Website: lowes
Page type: billing-address
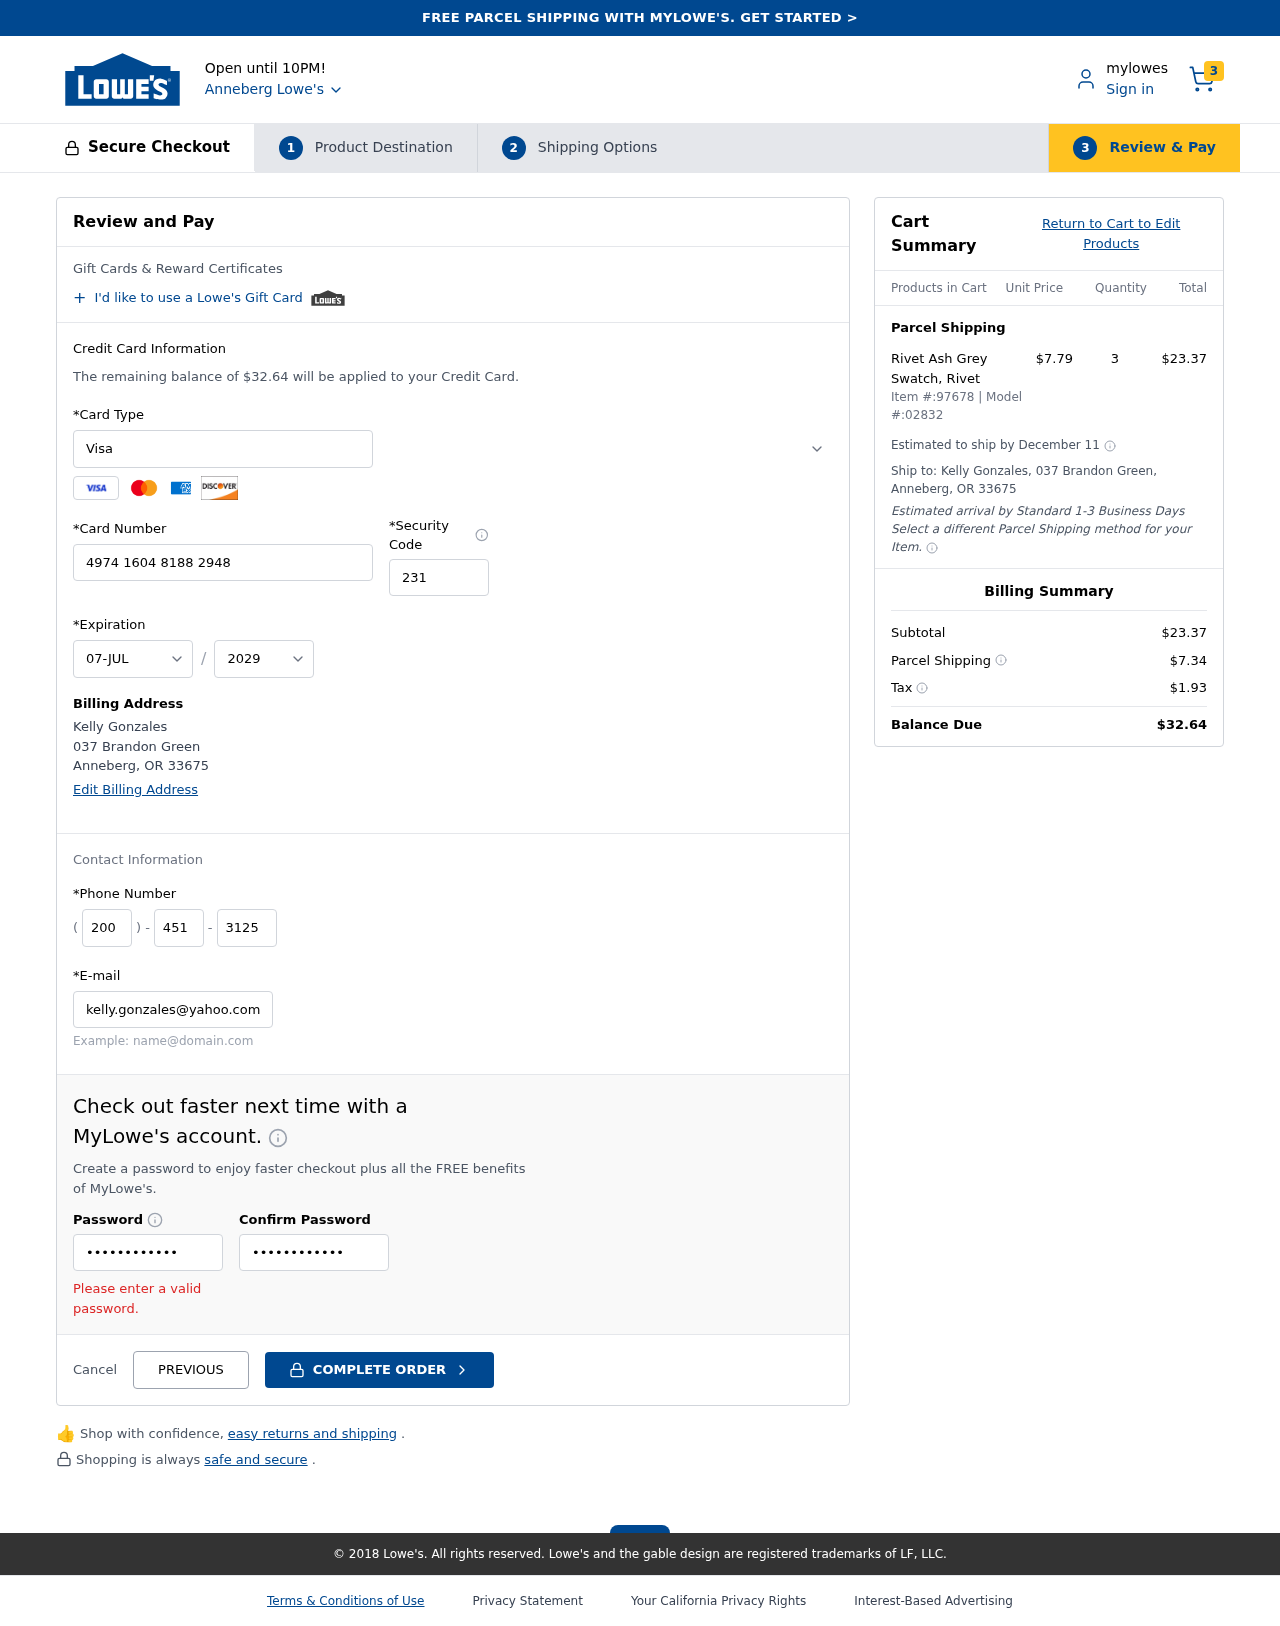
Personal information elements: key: PII_CARD_CVV
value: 231
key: PII_CARD_EXPIRY_MONTH
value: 07
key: PII_CARD_EXPIRY_YEAR
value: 29
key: PII_CARD_NUMBER
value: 4974 1604 8188 2948
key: PII_CARD_TYPE
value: Visa
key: PII_CITY
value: Anneberg
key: PII_CITY_STATE_ZIP
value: Anneberg, OR 33675
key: PII_EMAIL
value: kelly.gonzales@yahoo.com
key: PII_FULLNAME
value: Kelly Gonzales
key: PII_PHONE_AREA
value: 200
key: PII_PHONE_PREFIX
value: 451
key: PII_PHONE_SUFFIX
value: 3125
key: PII_STREET
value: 037 Brandon Green
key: PII_FULLNAME2
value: Kelly Gonzales
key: PII_STATE_ABBR
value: OR
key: PII_POSTCODE
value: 33675
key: PII_POSTCODE_FULL
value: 33675
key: PII_CITY_STATE
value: Anneberg, OR
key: PII_STATE_ABBR2
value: OR
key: PII_POSTCODE_NUMERIC
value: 33675
Product elements: key: PRODUCT1_NAME
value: Rivet Ash Grey Swatch, Rivet
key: PRODUCT1_PRICE
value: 7.79
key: PRODUCT1_QUANTITY
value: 3
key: PRODUCT_ITEM_NUMBER
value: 97678
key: PRODUCT_MODEL_NUMBER
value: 02832
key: PRODUCT1_LINE_TOTAL
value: $23.37
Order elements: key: ORDER_NUM_ITEMS
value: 3
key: ORDER_TOTAL
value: $32.64
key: ORDER_SHIPPING_DATE
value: December 11
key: ORDER_SUBTOTAL
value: $23.37
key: ORDER_SHIPPING_COST
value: $7.34
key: ORDER_TAX
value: $1.93